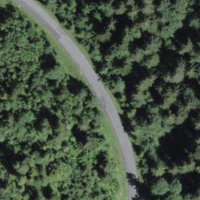
EUNIS habitat code: 43
Species observed at this site:
Parnassia palustris